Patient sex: M
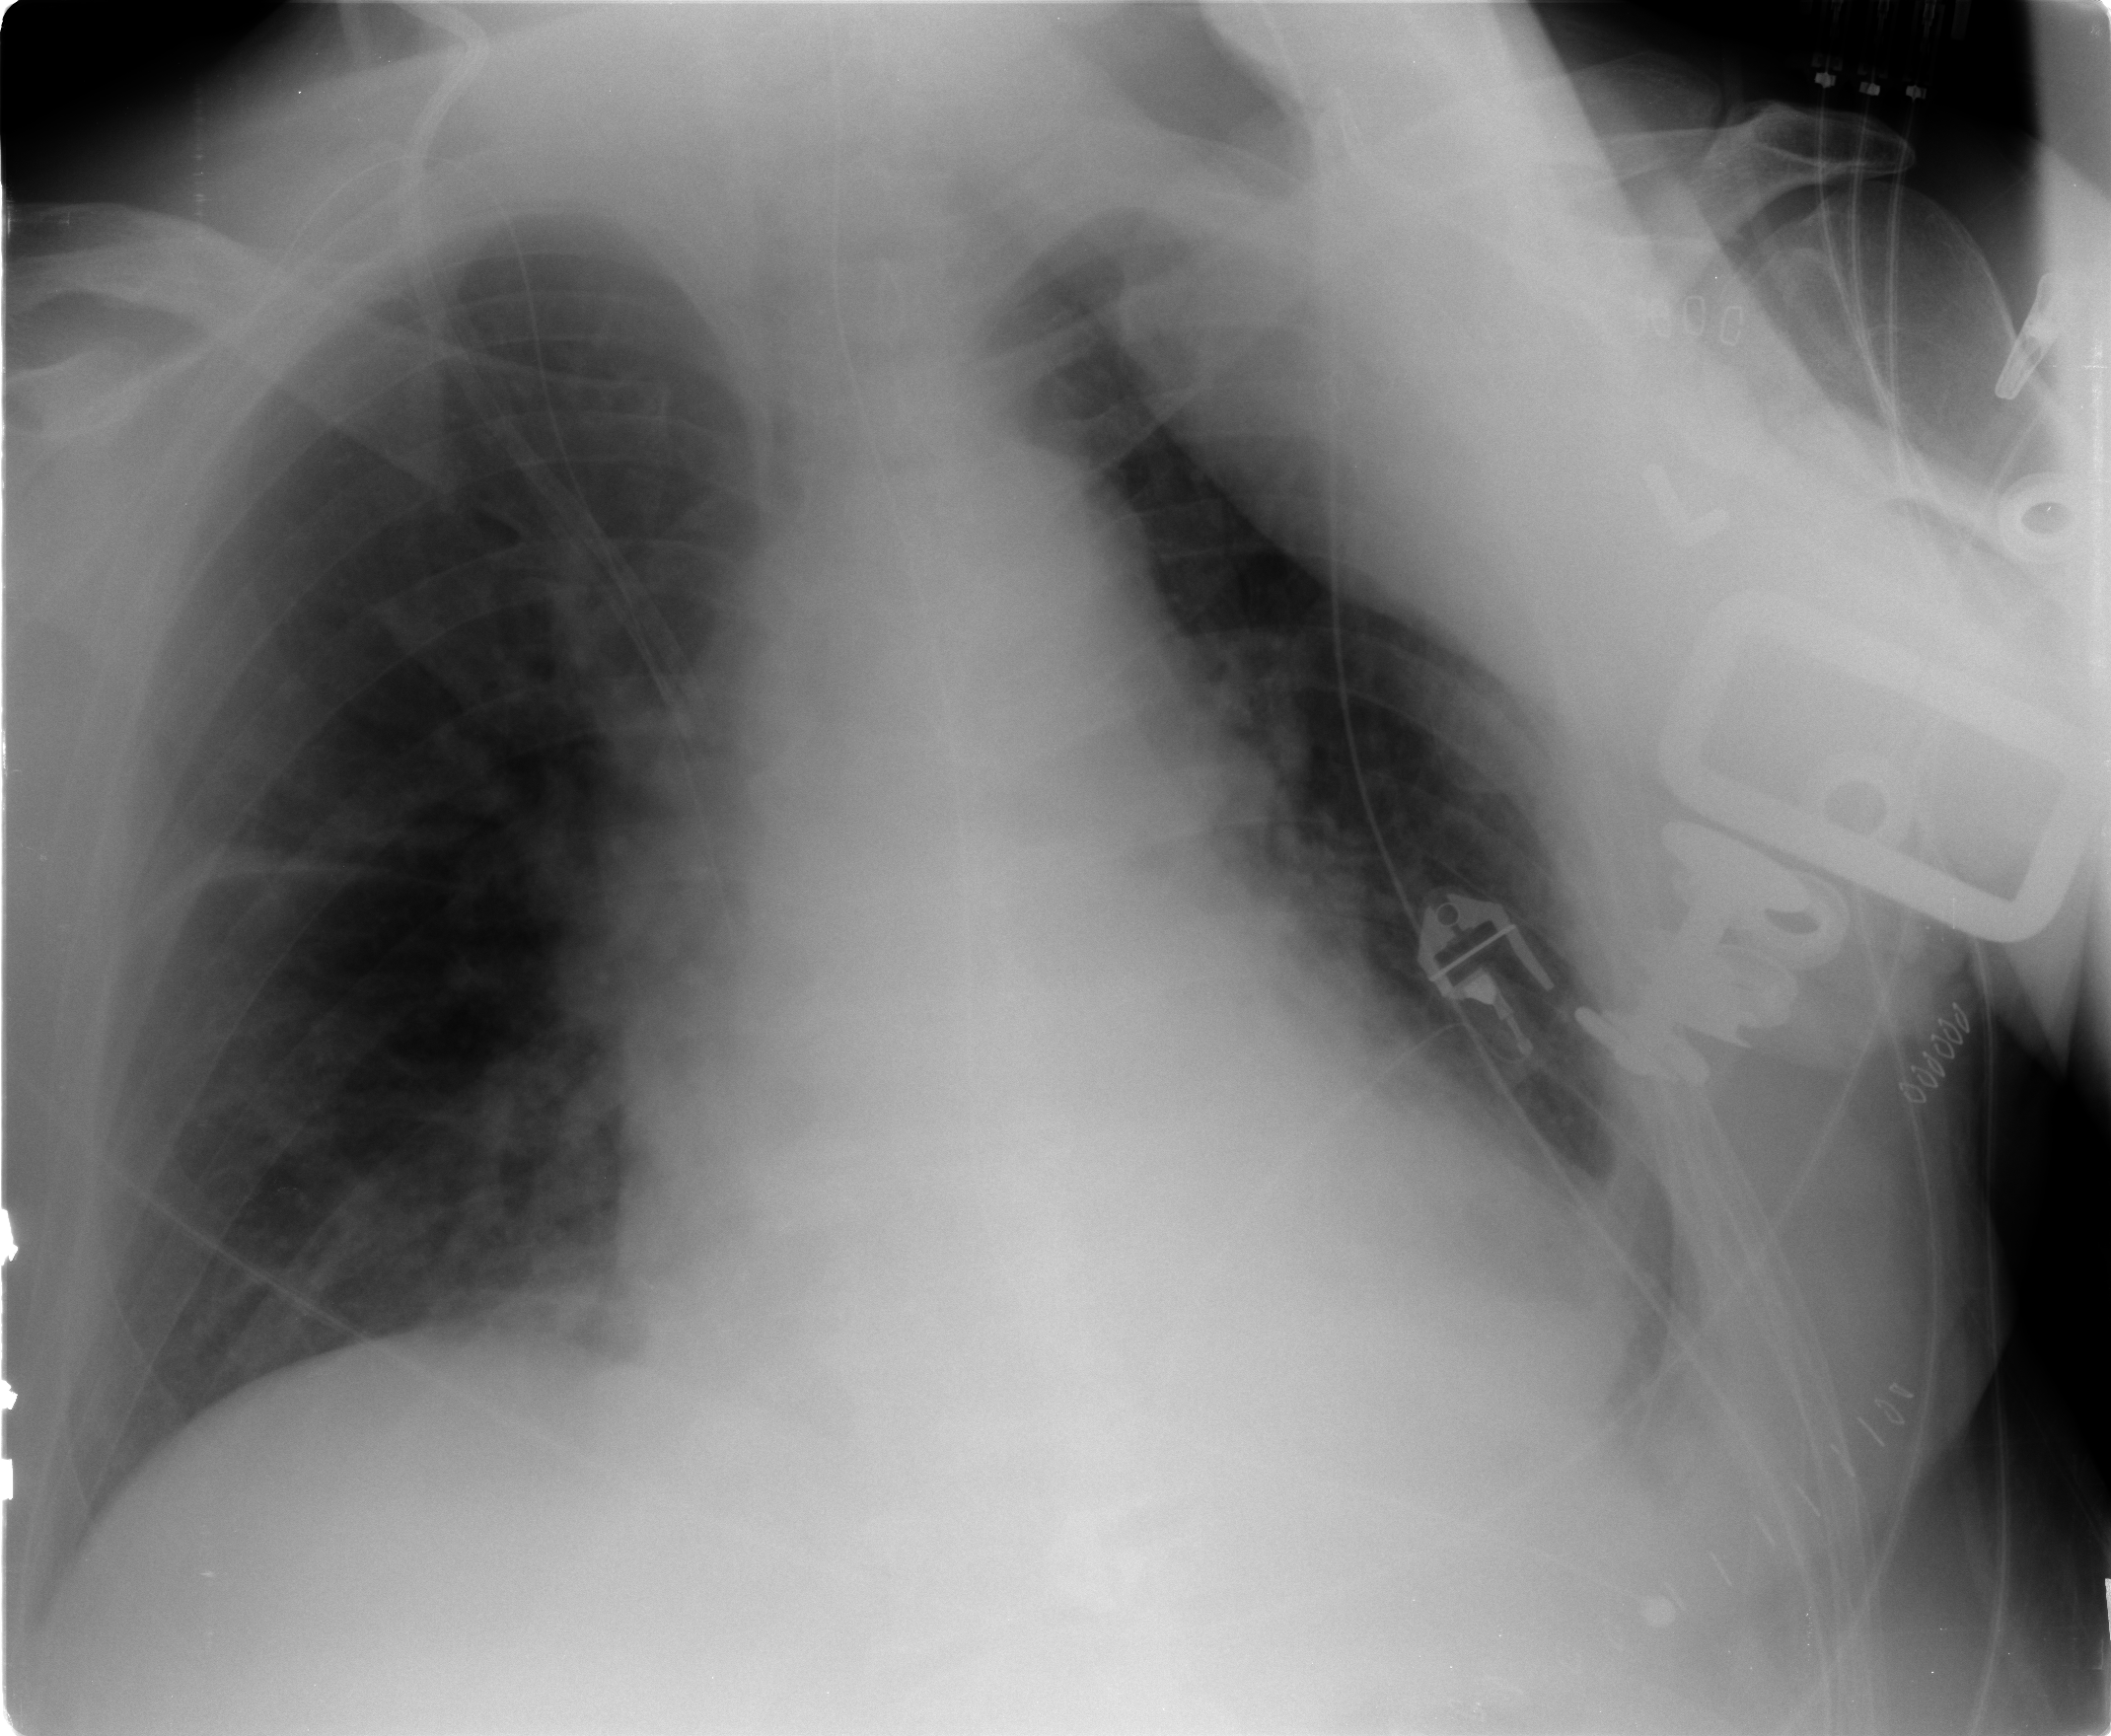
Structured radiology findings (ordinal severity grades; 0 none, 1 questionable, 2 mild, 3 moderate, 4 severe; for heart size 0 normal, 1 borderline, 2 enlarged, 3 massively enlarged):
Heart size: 2
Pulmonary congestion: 1
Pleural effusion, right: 0
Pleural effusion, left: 1
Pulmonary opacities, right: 1
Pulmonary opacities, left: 0
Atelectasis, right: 0
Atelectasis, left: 1